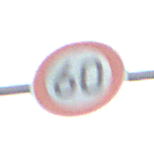
Verkehrszeichen: Geschwindigkeit60
Umgebung: Outdoor, RoadRail
Tageszeit: SunriseSunset
Wetter: PartlyCloudy
Licht: Natural
Jahreszeit: NotSpecified
Kontrast: LowContrast